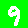
Digit: 9